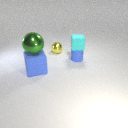
large blue rubber cube in front of small yellow metal sphere